Field crop: maize
Growth stage: 2
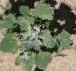
Species: chenopodium